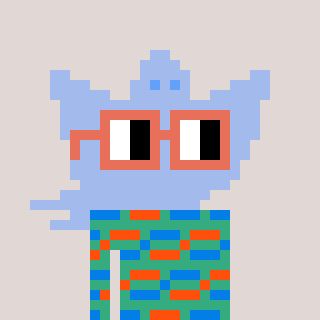
a pixel art character with square orange glasses, a ghost-B-shaped head and a teal-colored body on a warm background